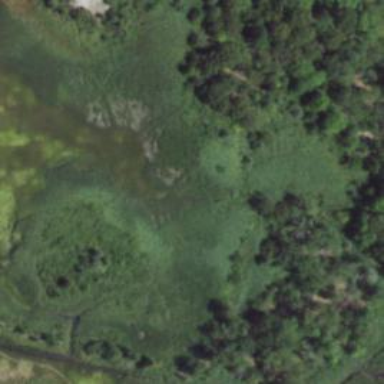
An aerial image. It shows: Wetland area characterized by wet meadow.